Question: If I record actions to enter in login credentials into a dialog and call this Submit() in say UImap1.uitests. The autogenerated code will look something like this:
'''
public void Launch()
{
#region Variable Declarations
WpfEdit uIUsernameBoxEdit = this.UIOCC600OILoginWindow.UIUsernameBoxEdit;
WpfEdit uIPasswordBoxEdit = this.UIOCC600OILoginWindow.UIPasswordBoxEdit;
WpfButton uIOKButton = this.UIOCC600OILoginWindow.UIOKButton;
#endregion
// Type 'username' in 'usernameBox' text box
uIUsernameBoxEdit.Text = this.LaunchParams.UIUsernameBoxEditText;
// Click 'passwordBox' text box
Mouse.Click(uIPasswordBoxEdit, new Point(63, 13));
// Type '********' in 'passwordBox' text box
Keyboard.SendKeys(uIPasswordBoxEdit, this.LaunchParams.UIPasswordBoxEditSendKeys, true);
// Click 'OK' button
Mouse.Click(uIOKButton, new Point(33, 14));
}
'''
Now, if I manually launch the application under a method decorded with ClassInitialize in my in my CodedUI test class as follows:
'''
[ClassInitialize()]
public static void MyTestInitialize(TestContext context)
{
Process.Start(@"C:\Program Files (x86)\MyCompany\MyApp.exe");
Playback.Wait(2000);
var uimap = new LaunchApplicationMap();
var loginParams = uimap.EnterLoginCredentialsParams;
loginParams.UIUsernameBoxEditText = "username";
loginParams.UIPasswordBoxEditSendKeys = Playback.EncryptText("password
");
uimap.Launch();
Playback.Wait(5000);
}
'''
why do I get the following a null exception as shown below?

This is also the stack trace:
'''
System.NullReferenceException was unhandled by user code
Message=Object reference not set to an instance of an object.
Source=Microsoft.VisualStudio.TestTools.UITest.Framework
StackTrace:
at Microsoft.VisualStudio.TestTools.UITest.Framework.UITestService.TechnologyManagerByName(String technologyName)
at Microsoft.VisualStudio.TestTools.UITesting.UITestControl.ValidateSearchProperties()
at Microsoft.VisualStudio.TestTools.UITesting.UITestControl.FindInternal()
at Microsoft.VisualStudio.TestTools.UITesting.UITestControl.FindControlIfNecessary()
at Microsoft.VisualStudio.TestTools.UITesting.UITestControl.SetProperty(String propertyName, Object value)
at Microsoft.VisualStudio.TestTools.UITesting.WpfControls.WpfEdit.set_Text(String value)
at UITests.UIMaps.LaunchApplicationMapClasses.LaunchApplicationMap.Launch() in C:\dev\OCC600\Source - Copy\Tests\UITests\UIMaps\LaunchApplicationMap.Designer.cs:line 44
at UITests.LogsViewTests.MyTestInitialize(TestContext context) in C:\dev\OCC600\Source - Copy\Tests\UITests\LogsViewTests.cs:line 70
InnerException:
'''
TIA.
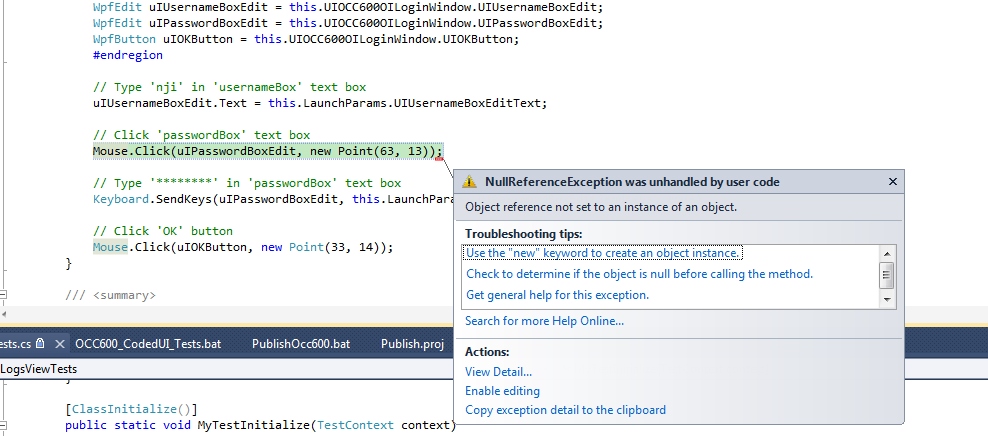
Answer: You need to initialize the playback engine to use CodedUI outside of a test method. The framework automatically initializes playback/cleanup in the testinitalize/cleanup methods so you don't see it in there.
ClassInitialize/AssemblyInitialize happen before any tests begin so you have to call Playback.Initialize().